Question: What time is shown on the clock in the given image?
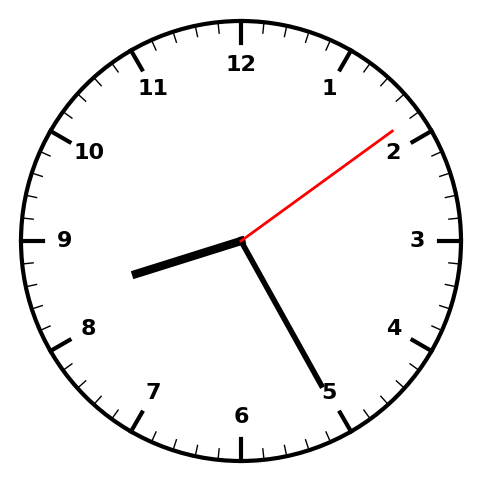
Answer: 08:25:09